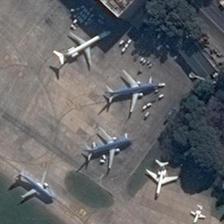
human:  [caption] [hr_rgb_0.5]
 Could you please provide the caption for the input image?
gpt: a wide variety planes are scattered on the airport in different directions .

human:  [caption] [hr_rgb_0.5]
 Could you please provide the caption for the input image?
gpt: six planes are near several green trees and a building .

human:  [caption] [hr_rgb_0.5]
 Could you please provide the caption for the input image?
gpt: six planes are parked next to a building and several green trees .

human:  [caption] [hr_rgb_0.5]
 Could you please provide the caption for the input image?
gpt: six different planes are parked next to a building and several green trees .

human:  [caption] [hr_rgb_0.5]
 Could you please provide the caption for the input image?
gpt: six planes are parked next to a building and several green trees .